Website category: sports
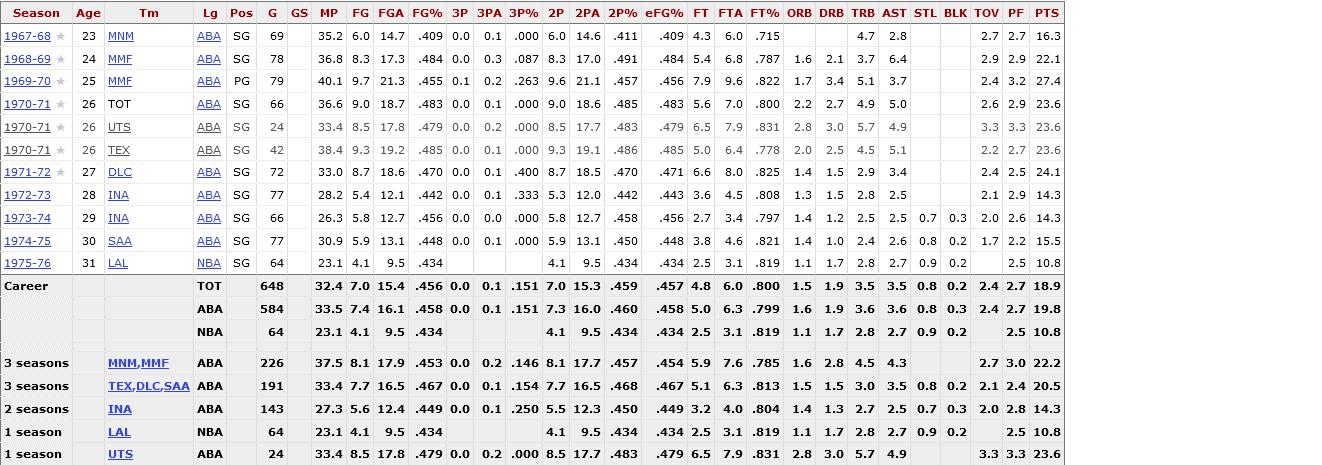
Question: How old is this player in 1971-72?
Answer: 27

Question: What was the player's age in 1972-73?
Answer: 28

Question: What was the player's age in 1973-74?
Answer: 29

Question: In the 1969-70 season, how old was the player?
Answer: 25

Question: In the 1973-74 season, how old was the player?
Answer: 29

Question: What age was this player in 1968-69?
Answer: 24

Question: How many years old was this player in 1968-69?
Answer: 24

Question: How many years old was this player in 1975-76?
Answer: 31

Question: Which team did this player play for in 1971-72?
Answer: DLC

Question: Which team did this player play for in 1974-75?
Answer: SAA

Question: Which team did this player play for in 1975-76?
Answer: LAL

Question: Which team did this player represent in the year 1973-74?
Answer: INA

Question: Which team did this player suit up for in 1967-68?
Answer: MNM

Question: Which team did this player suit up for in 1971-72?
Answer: DLC

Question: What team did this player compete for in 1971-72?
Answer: DLC

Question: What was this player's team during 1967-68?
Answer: MNM

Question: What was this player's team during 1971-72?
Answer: DLC

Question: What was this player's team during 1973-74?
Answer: INA

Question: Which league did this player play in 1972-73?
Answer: ABA

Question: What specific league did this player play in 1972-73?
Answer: ABA

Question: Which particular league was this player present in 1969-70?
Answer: ABA

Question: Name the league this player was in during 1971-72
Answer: ABA

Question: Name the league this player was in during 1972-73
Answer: ABA

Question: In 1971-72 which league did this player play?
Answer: ABA

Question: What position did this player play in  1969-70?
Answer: PG

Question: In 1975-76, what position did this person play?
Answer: SG

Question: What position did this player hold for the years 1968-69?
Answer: SG

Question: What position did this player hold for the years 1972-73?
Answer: SG

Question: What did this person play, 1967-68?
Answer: SG

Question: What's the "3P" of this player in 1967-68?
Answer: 0.0

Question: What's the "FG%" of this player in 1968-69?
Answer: .484

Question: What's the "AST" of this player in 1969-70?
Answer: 3.7

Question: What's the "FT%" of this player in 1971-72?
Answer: .825

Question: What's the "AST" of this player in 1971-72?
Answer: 3.4

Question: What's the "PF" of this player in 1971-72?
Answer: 2.5

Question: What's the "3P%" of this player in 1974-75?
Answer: .000

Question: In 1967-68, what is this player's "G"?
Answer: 69

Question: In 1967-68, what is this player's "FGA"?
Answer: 14.7

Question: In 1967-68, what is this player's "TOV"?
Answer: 2.7

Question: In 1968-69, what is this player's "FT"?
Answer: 5.4

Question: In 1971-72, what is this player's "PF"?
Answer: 2.5

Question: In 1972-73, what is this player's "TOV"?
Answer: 2.1

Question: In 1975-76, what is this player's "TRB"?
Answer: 2.8

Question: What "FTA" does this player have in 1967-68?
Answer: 6.0

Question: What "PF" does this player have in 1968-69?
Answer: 2.9

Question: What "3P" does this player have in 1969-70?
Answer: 0.1

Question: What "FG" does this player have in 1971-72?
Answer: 8.7

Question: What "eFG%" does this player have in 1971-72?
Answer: .471

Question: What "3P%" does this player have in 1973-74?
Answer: .000

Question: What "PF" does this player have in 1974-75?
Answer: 2.2

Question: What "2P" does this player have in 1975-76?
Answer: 4.1

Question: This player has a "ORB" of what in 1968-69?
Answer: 1.6

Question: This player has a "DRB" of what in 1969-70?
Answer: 3.4

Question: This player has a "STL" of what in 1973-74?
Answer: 0.7

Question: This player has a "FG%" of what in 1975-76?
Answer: .434

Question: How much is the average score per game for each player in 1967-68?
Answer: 16.3

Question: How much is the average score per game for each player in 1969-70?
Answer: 27.4

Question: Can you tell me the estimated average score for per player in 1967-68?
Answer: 16.3

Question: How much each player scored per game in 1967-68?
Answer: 16.3

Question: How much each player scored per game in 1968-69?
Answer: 22.1

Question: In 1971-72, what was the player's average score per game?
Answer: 24.1

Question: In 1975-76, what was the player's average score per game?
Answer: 10.8